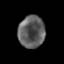
Tissue: prostate
Cell type: Epithelial cells
Senescence score: 0.3462
Nuclear area (px): 831
Mean DAPI intensity: 94.262